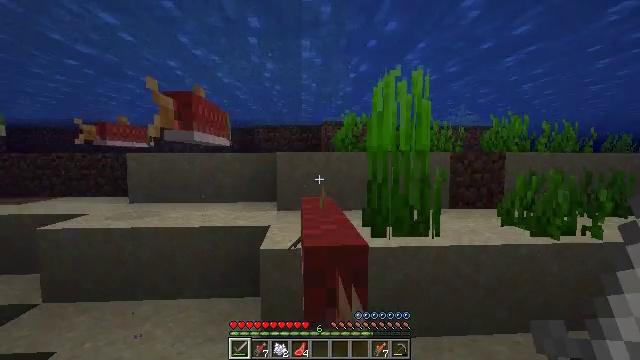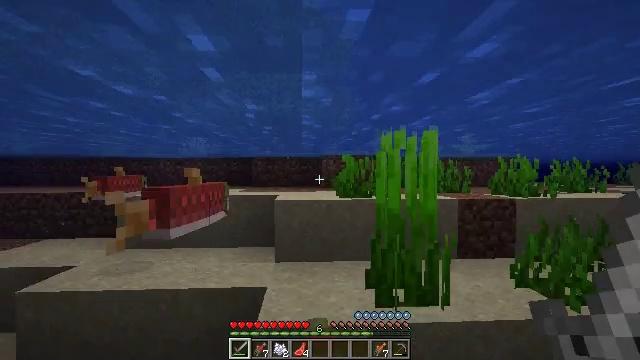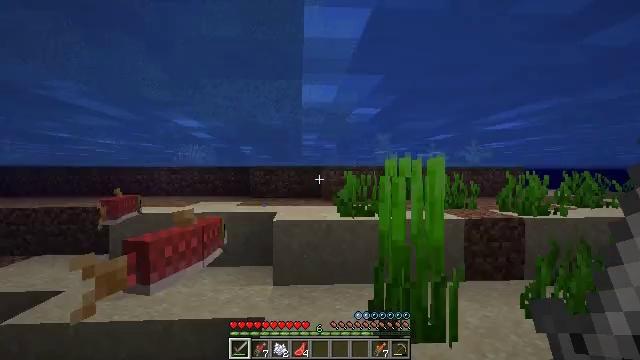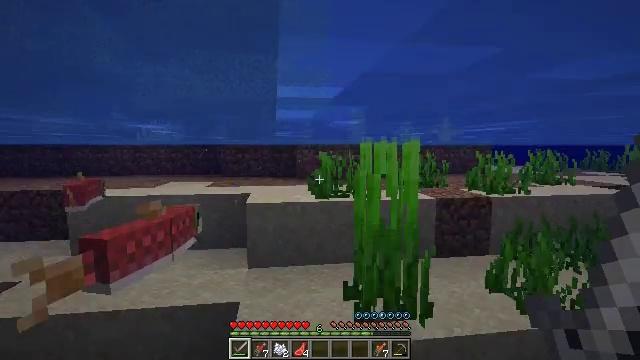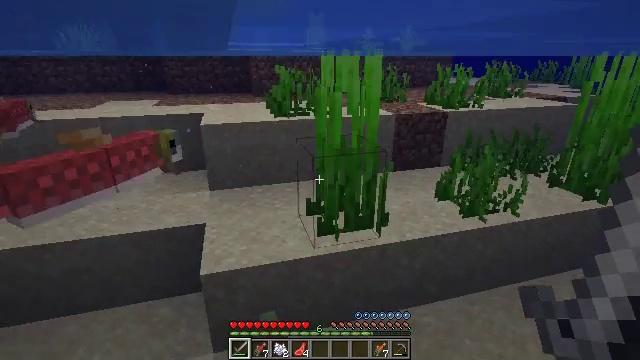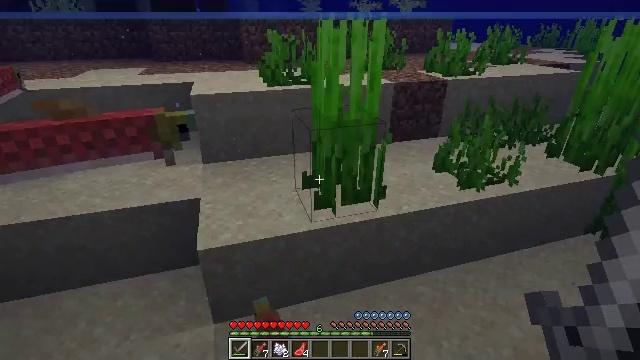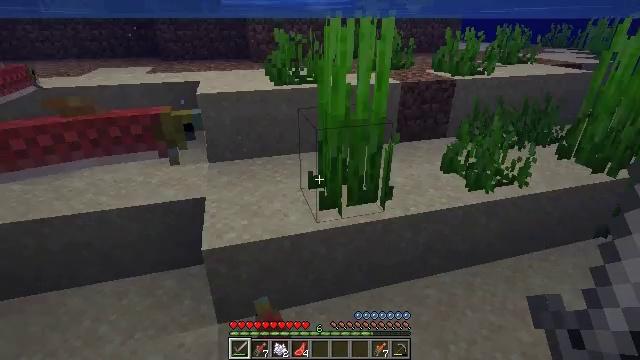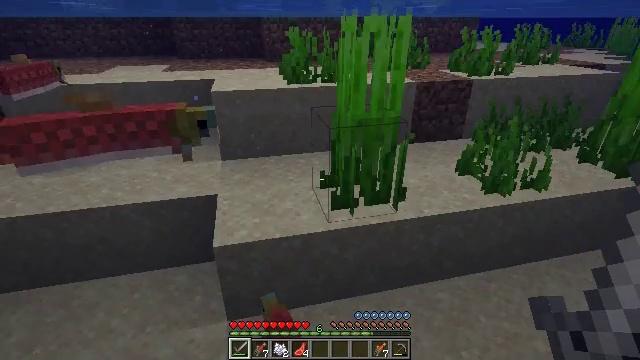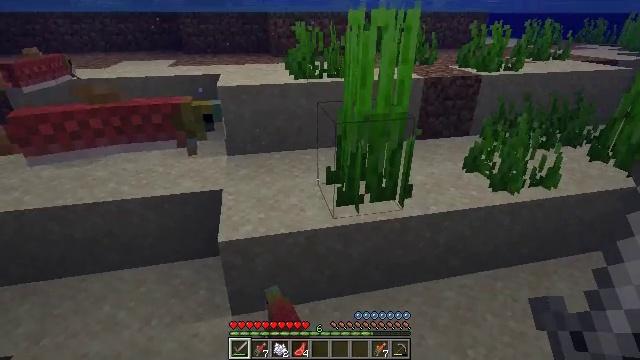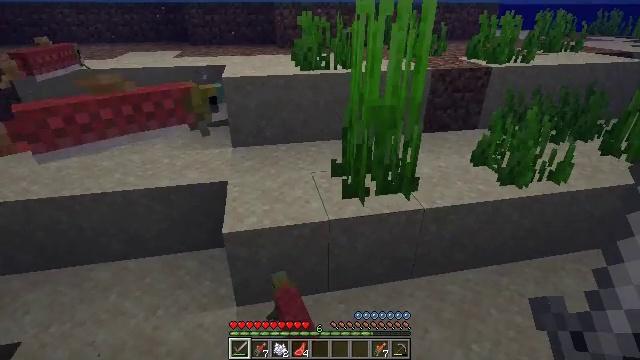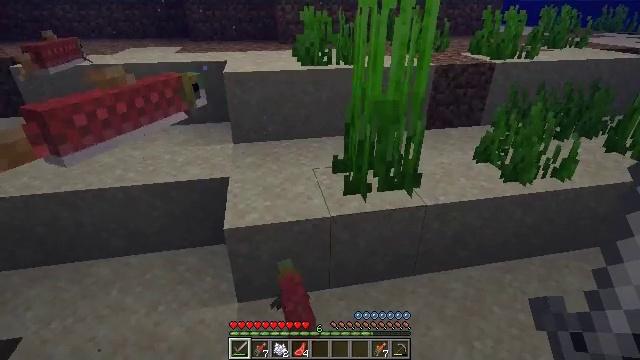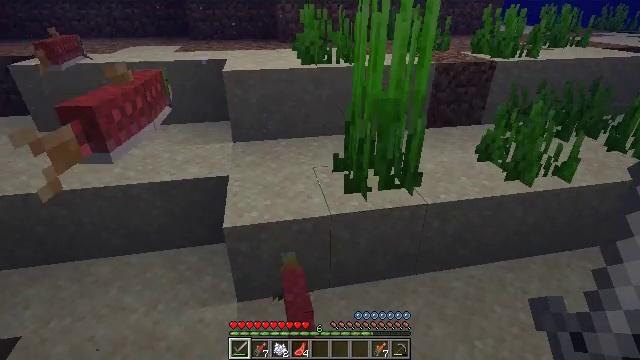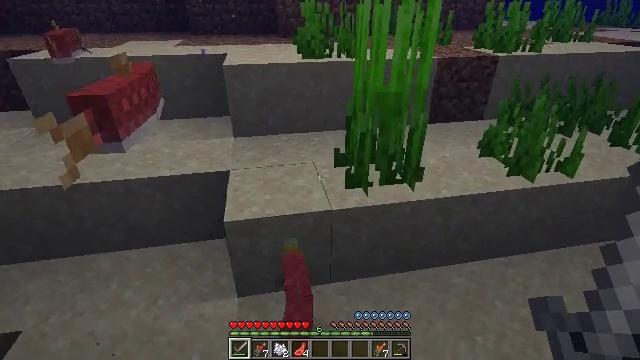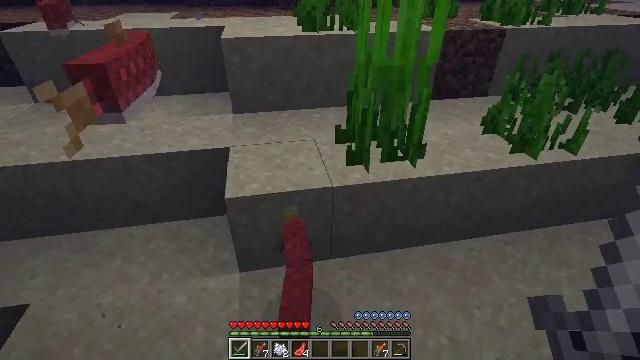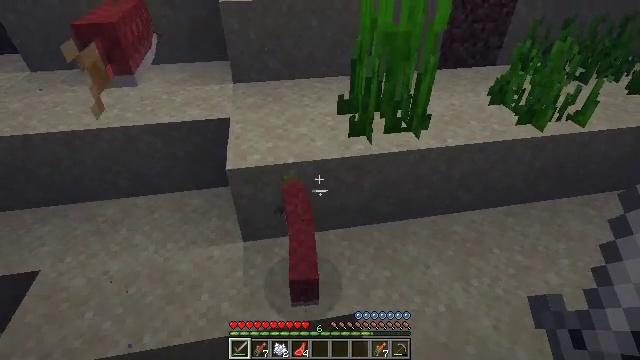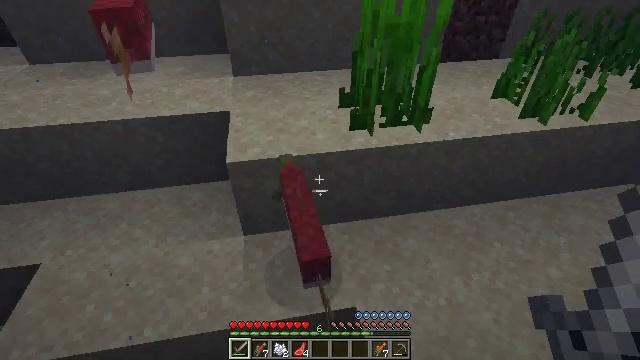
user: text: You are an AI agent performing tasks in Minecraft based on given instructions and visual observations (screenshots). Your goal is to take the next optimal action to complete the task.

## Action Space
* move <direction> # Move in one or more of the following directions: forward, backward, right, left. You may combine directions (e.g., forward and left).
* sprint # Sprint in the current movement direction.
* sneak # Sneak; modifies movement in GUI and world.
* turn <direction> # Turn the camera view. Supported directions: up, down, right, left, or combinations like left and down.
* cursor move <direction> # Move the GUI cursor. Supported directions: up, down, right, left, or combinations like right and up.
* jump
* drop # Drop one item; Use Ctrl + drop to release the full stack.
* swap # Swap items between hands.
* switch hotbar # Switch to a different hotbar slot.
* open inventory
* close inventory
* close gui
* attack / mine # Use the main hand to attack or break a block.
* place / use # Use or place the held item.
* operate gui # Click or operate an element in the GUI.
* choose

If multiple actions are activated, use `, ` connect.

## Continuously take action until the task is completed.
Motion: motion action
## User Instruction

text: Hunt fish.
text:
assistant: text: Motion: turn up
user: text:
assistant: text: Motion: no_op
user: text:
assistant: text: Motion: turn right and down
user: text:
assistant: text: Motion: turn right and down
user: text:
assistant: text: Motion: turn right and down
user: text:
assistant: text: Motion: turn left
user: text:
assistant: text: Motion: turn left
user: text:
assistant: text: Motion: turn left
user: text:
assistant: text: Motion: turn left and down
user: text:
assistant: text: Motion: no_op
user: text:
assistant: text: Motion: no_op
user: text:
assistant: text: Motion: no_op
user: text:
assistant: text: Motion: turn down
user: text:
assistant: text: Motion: turn down
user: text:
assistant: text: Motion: no_op
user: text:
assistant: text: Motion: attack / mine
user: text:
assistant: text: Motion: attack / mine
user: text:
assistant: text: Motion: attack / mine
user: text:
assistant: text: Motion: no_op
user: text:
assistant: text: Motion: move forward, turn up
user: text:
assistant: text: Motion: move forward
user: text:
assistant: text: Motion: move forward, turn up
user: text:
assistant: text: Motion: move forward, turn left and up
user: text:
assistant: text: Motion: move forward, turn left and up
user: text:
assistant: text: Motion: move forward, turn left and up
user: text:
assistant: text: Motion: move forward, turn left and up
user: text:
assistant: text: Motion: move forward, turn up
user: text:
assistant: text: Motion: move forward, turn up
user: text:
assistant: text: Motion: move forward, turn left and up
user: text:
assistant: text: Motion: move forward, turn left and up